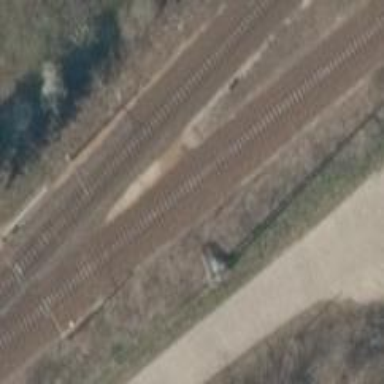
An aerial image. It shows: Rail siding with electrified contact lines.